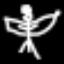
Label: angel